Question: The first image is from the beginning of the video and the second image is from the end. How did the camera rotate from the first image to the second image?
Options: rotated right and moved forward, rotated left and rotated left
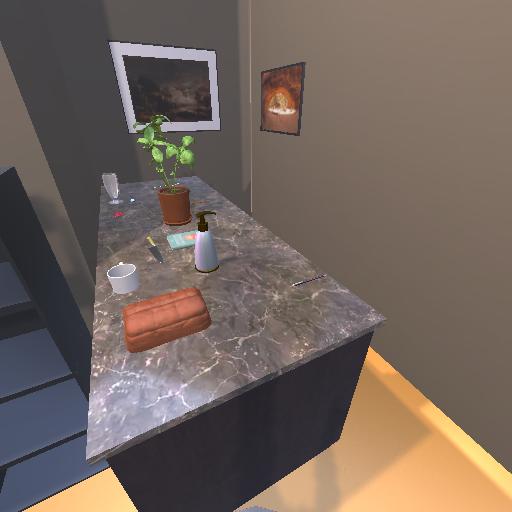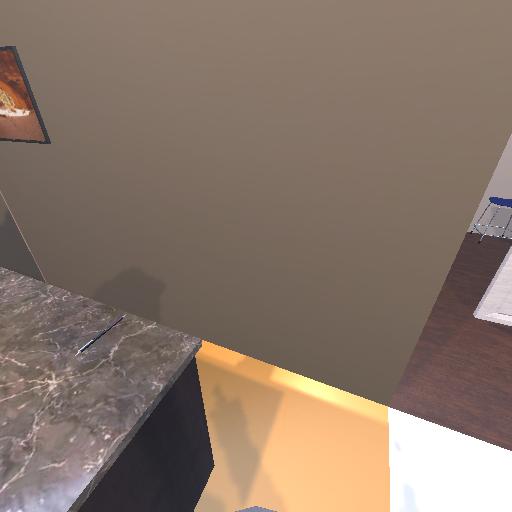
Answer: rotated right and moved forward